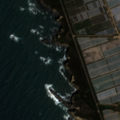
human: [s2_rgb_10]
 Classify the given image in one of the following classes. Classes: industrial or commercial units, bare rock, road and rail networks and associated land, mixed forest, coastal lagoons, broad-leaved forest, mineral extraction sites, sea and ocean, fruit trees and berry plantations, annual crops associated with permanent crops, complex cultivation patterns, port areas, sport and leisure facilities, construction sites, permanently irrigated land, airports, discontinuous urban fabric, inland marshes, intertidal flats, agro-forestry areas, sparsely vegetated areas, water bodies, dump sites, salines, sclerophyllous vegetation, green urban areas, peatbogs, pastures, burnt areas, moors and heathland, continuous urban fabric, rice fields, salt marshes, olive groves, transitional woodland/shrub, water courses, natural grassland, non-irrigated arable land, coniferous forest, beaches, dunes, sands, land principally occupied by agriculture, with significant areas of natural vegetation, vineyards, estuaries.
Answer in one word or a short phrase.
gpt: non-irrigated arable land, permanently irrigated land, sclerophyllous vegetation, sea and ocean